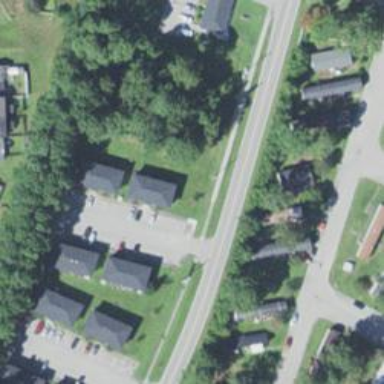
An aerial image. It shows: Residential road with asphalt surface. Sidewalk is present on the left side.